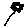
Label: flower